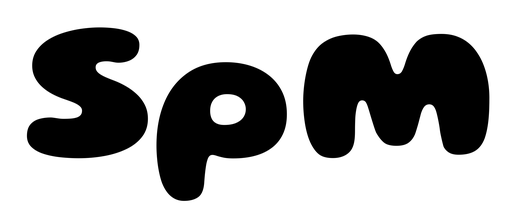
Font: Gluten_ExtraBold